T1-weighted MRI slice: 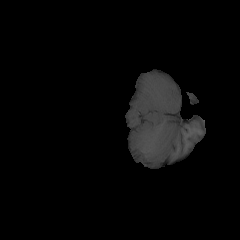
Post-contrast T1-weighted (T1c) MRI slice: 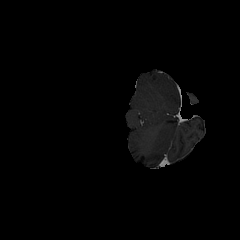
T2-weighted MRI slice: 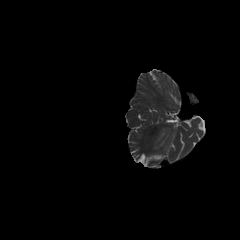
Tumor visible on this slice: no